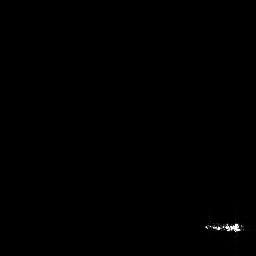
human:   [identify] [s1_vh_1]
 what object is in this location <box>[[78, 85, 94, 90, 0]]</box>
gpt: <ref>1 medium ship at the bottom right</ref>